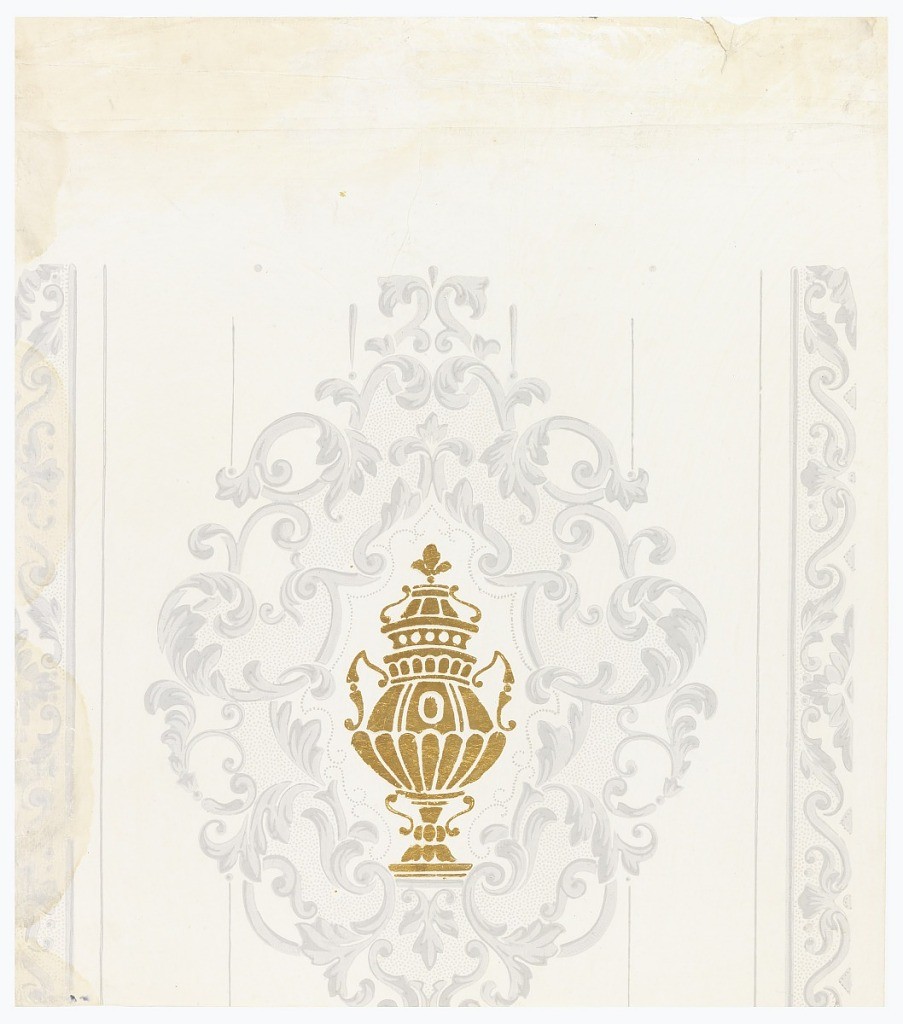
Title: Sidewall
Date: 1840s
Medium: Machine-printed and stencilled
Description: Against a glazed off-white ground is printed an elaborately scrolled single medallion enclosing a stencilled urn of gold leaf. Half borders of simple scrolls in grisaille at both edges of paper.